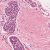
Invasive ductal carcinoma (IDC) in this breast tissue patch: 0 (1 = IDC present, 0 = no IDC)